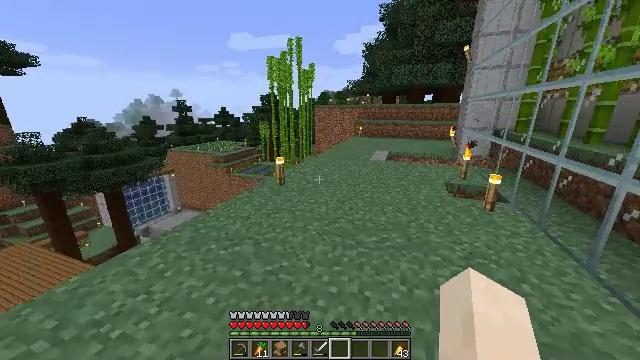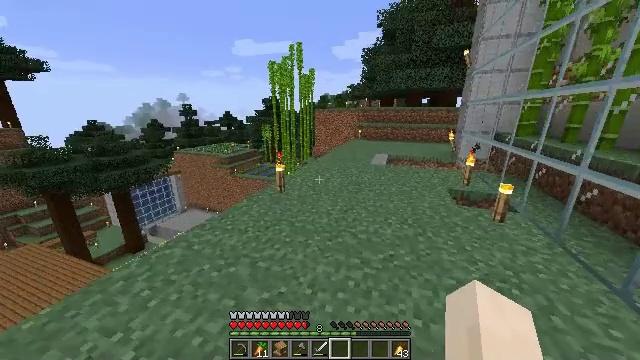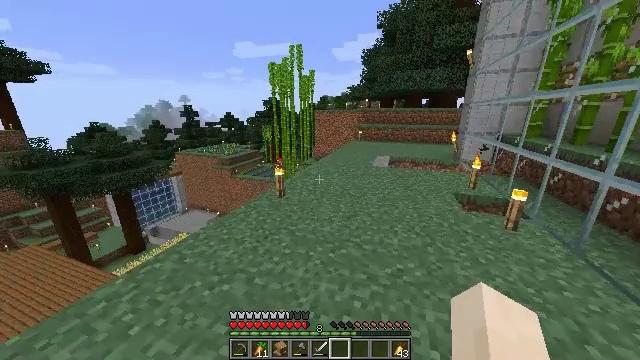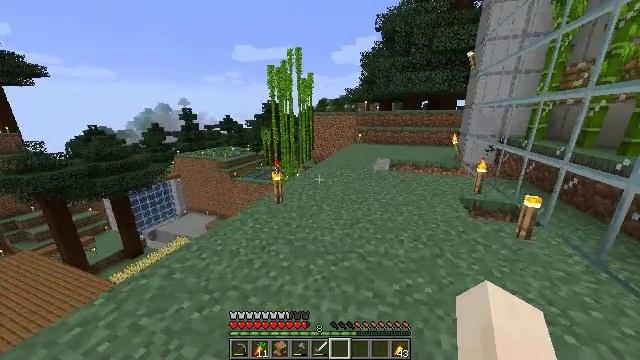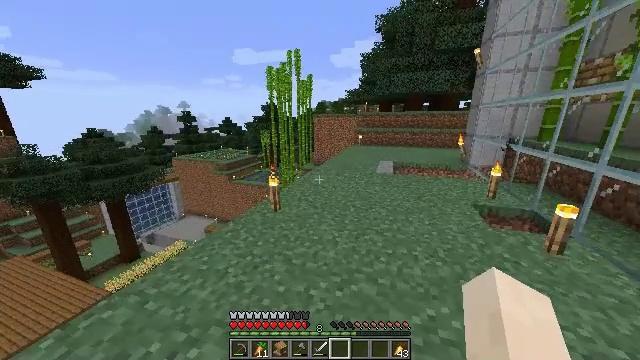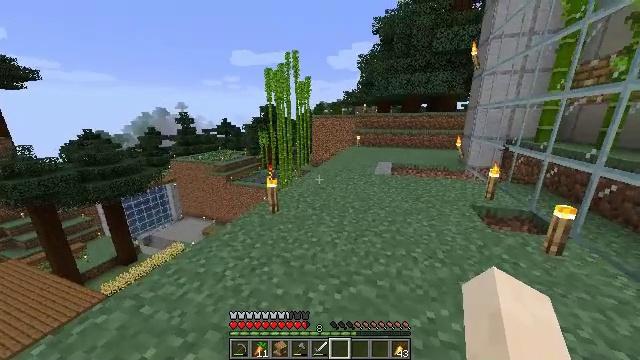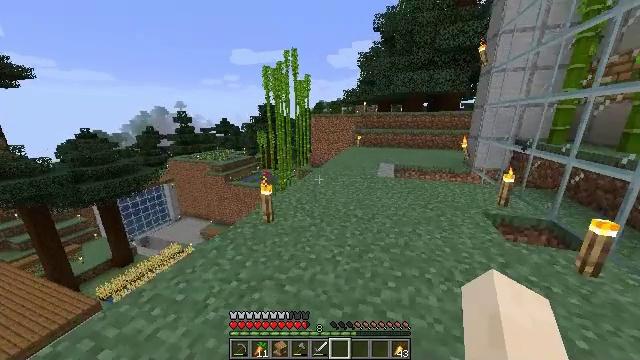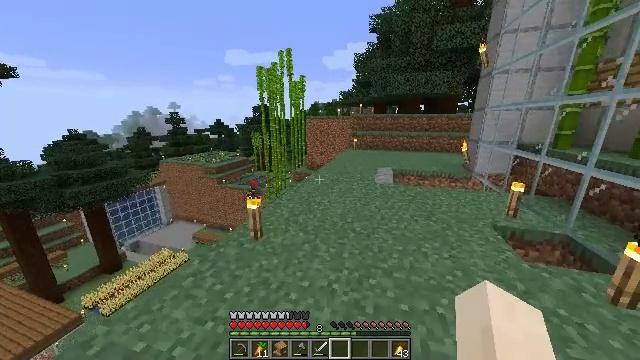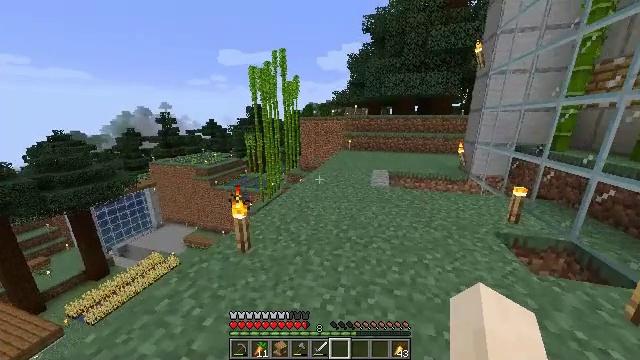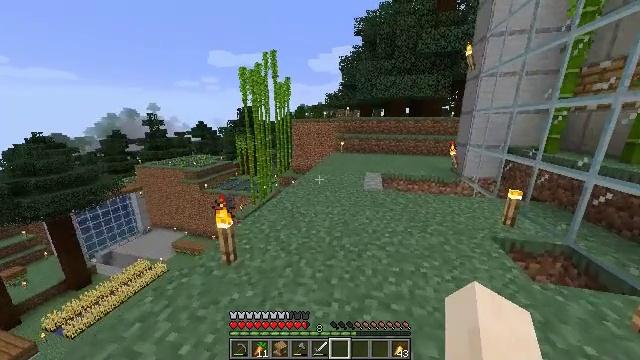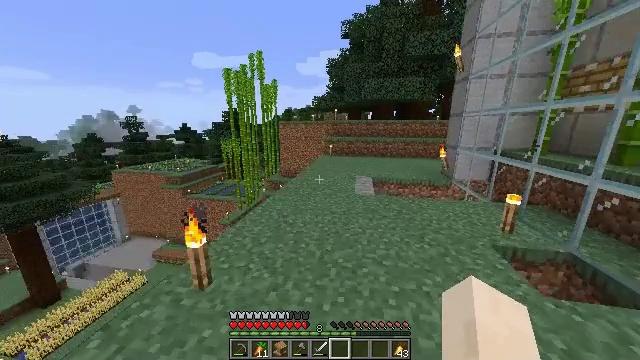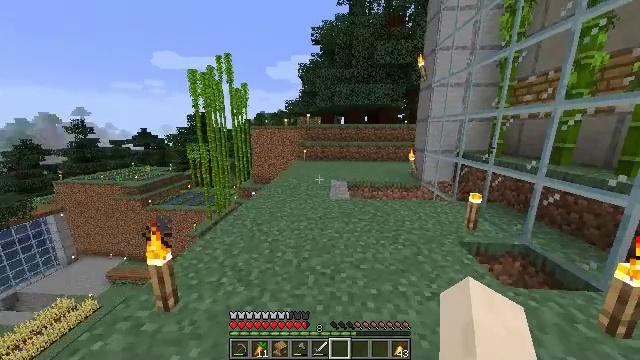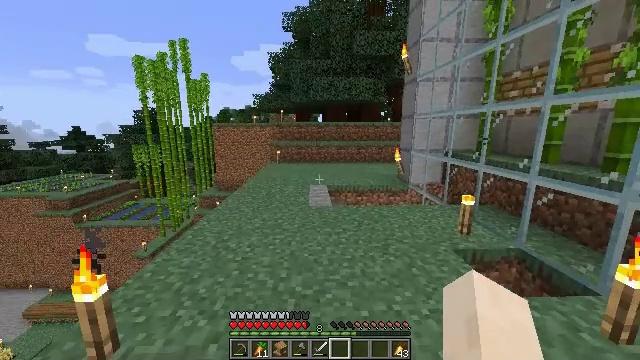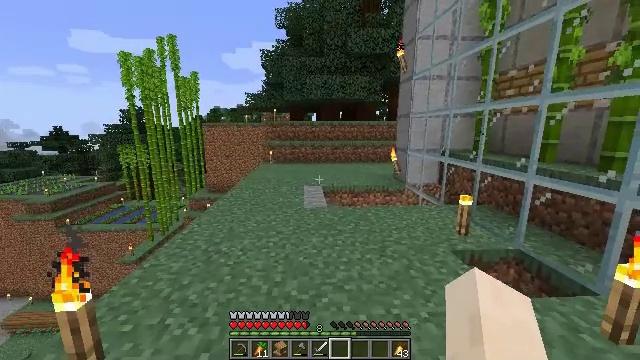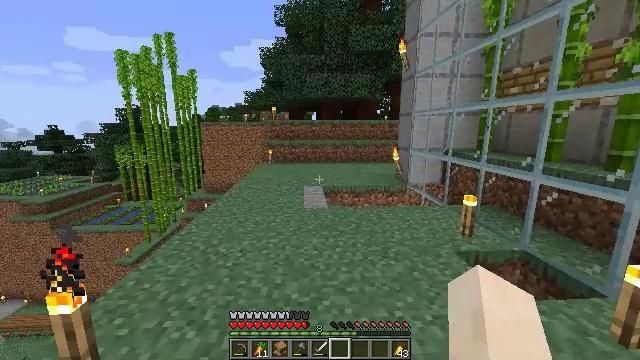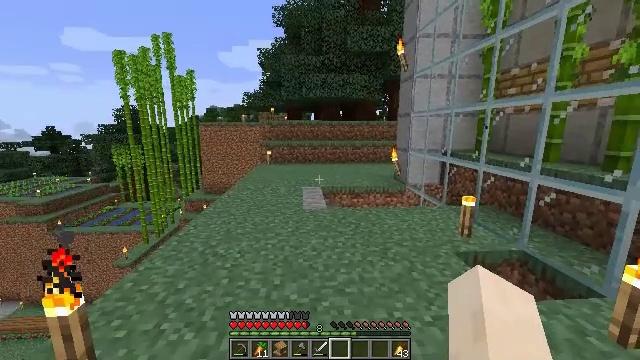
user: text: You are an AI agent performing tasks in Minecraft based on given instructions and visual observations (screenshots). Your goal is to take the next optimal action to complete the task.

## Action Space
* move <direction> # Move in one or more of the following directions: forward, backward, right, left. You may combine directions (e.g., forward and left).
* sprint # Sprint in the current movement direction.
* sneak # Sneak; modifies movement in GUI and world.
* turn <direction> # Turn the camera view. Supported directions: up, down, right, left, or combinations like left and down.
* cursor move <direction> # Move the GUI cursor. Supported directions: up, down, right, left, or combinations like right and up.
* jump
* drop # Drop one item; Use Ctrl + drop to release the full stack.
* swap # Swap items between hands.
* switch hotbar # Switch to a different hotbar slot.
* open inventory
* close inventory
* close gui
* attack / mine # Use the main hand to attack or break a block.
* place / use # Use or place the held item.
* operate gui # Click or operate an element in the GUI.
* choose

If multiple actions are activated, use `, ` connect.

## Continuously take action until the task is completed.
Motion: motion action
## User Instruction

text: Attack bamboo to gather it.
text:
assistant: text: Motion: move forward, sprint
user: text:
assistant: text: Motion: move forward
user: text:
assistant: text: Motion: move forward
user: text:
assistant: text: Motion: move forward
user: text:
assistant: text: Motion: move forward
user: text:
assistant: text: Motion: move forward
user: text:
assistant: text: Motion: move forward, turn right
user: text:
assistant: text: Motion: move forward, turn right
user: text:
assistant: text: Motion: move forward, turn right
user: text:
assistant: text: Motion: turn right
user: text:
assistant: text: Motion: turn right and up
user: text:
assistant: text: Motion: turn right and up
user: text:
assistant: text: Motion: turn right
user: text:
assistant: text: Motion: no_op
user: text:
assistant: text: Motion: no_op
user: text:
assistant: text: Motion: no_op
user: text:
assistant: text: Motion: no_op
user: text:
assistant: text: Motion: no_op
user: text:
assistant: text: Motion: no_op
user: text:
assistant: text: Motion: no_op
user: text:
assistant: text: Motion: no_op
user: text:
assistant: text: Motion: no_op
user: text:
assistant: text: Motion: no_op
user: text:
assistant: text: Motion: no_op
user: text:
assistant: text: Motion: no_op
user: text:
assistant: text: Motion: no_op
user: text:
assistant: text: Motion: turn right and up
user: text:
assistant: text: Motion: turn right and up
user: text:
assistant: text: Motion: turn right and up
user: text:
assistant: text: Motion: turn right and up